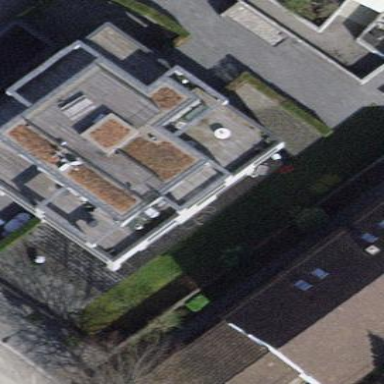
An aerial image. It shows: Flat-roofed apartment building.